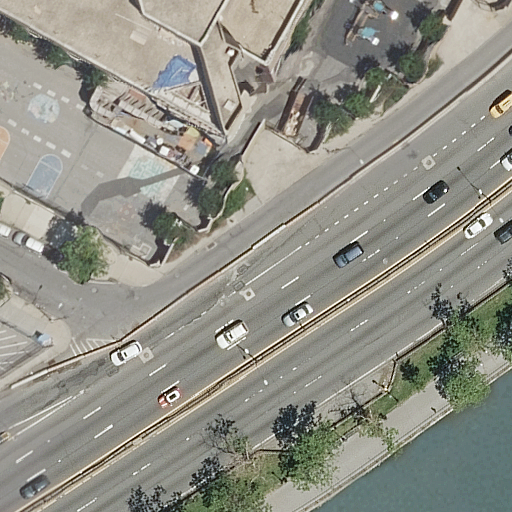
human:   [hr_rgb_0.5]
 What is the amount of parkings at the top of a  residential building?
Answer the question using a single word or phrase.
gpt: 0

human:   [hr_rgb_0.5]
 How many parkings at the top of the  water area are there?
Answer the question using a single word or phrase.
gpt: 0

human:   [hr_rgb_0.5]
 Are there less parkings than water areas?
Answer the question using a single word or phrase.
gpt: no

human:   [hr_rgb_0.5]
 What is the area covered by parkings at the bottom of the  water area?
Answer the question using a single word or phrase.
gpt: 0m2

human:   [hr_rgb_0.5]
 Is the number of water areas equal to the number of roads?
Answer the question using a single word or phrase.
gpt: no

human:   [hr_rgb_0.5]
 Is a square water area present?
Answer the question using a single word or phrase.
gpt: no

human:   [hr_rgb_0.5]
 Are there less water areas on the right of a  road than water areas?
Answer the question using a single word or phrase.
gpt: no

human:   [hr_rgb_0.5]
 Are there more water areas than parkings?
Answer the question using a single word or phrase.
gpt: no

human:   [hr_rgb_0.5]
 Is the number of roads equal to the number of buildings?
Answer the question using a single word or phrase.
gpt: no

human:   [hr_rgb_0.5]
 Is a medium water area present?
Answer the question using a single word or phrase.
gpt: no

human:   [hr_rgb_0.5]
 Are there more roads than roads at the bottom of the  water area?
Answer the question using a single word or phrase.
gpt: yes

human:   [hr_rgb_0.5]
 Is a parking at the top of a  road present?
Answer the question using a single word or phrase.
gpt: no

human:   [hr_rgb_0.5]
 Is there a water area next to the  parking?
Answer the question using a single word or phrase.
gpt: yes

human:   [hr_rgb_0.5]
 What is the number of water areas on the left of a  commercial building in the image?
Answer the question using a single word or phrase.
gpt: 0

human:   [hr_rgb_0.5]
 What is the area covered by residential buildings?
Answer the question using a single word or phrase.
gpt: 0m2

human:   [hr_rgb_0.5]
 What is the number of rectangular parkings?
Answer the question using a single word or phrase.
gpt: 0

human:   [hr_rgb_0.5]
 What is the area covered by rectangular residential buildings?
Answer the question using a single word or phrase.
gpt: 0m2

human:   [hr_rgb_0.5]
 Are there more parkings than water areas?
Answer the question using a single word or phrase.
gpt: no

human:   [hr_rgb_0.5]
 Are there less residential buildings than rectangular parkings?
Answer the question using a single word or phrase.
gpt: no

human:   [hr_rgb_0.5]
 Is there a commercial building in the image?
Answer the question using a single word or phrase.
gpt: no

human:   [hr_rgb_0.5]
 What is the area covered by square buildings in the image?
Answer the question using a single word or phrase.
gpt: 0m2

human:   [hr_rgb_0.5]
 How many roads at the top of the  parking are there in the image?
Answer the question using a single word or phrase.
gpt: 6

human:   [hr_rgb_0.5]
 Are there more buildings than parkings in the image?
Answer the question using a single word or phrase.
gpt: no

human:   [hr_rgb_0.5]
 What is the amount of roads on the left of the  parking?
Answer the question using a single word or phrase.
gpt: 0

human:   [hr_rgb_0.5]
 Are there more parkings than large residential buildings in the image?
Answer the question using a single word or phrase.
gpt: yes

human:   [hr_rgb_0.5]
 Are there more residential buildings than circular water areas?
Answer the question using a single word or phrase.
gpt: no

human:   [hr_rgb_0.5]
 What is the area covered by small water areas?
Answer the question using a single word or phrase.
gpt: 0m2

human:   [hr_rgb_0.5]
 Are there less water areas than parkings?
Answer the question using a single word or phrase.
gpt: no

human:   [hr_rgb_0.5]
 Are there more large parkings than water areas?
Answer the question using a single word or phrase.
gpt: no

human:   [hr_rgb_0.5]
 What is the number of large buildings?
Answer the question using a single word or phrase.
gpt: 0

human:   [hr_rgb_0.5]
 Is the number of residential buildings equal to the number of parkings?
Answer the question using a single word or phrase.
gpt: no

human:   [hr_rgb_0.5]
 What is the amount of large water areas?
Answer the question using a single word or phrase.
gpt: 1

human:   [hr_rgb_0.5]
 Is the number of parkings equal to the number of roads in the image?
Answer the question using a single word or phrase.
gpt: no

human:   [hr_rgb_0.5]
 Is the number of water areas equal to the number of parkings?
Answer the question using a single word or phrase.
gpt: yes

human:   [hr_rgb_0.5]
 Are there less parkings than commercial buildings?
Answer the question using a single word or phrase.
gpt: no

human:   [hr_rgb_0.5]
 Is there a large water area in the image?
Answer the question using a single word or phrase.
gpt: yes